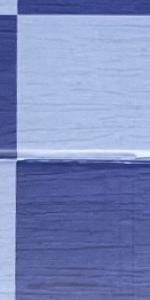
Label: Empty